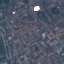
Land use / land cover: Residential